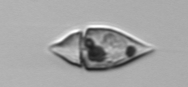
Label: Amphidinium